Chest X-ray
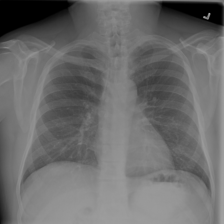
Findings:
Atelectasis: negative
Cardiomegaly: negative
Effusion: negative
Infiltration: negative
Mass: negative
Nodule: negative
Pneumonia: negative
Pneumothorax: negative
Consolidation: negative
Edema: negative
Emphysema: negative
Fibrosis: negative
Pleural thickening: negative
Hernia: negative